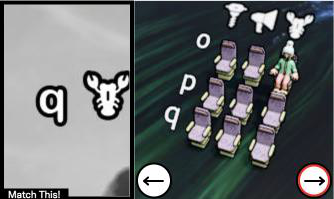
Task: seats
Answer: no